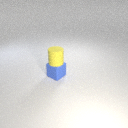
small yellow rubber cylinder above small blue rubber cube